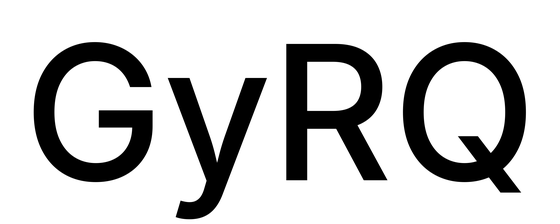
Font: Inter_Medium